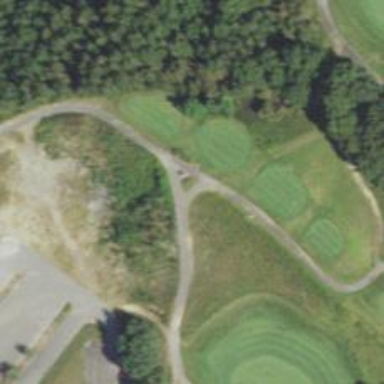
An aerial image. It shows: Path designated for golf carts.